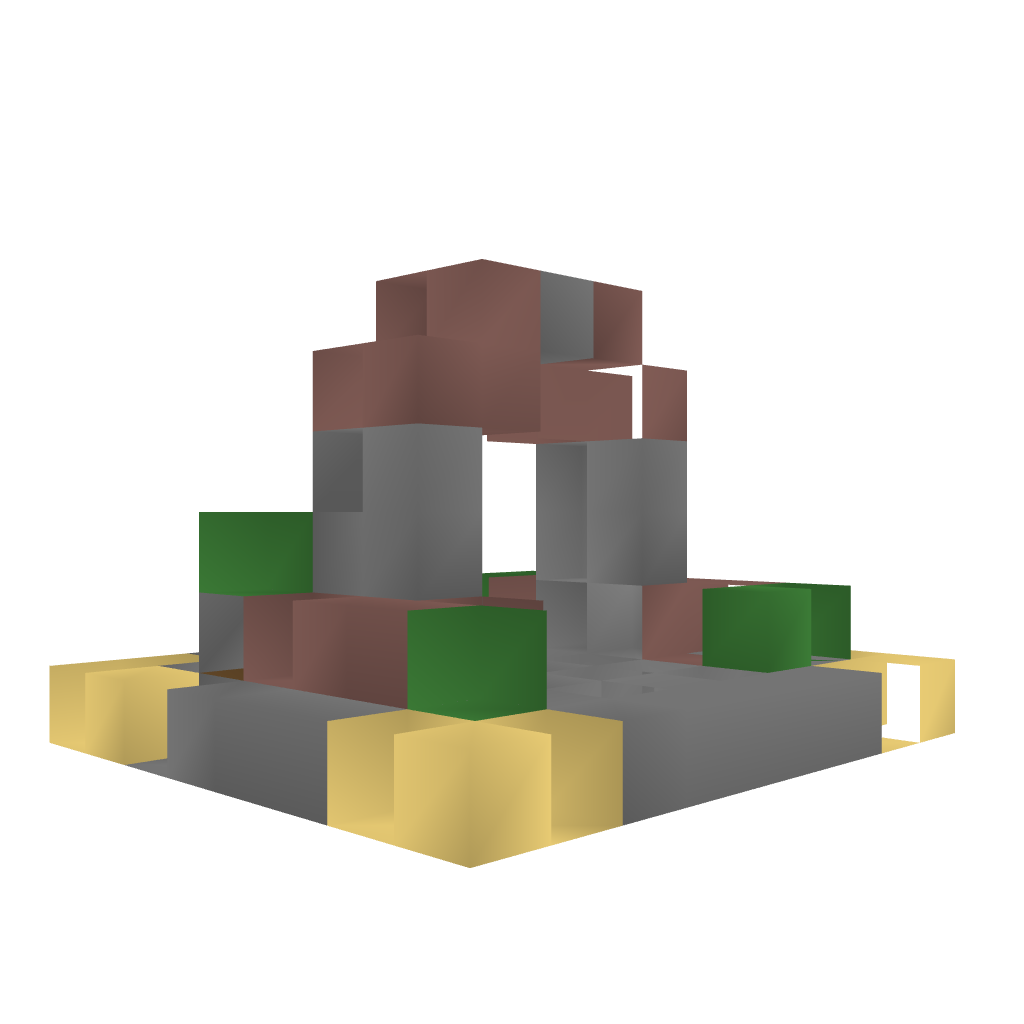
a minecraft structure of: Small Medieval Arc bad low quality